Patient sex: F
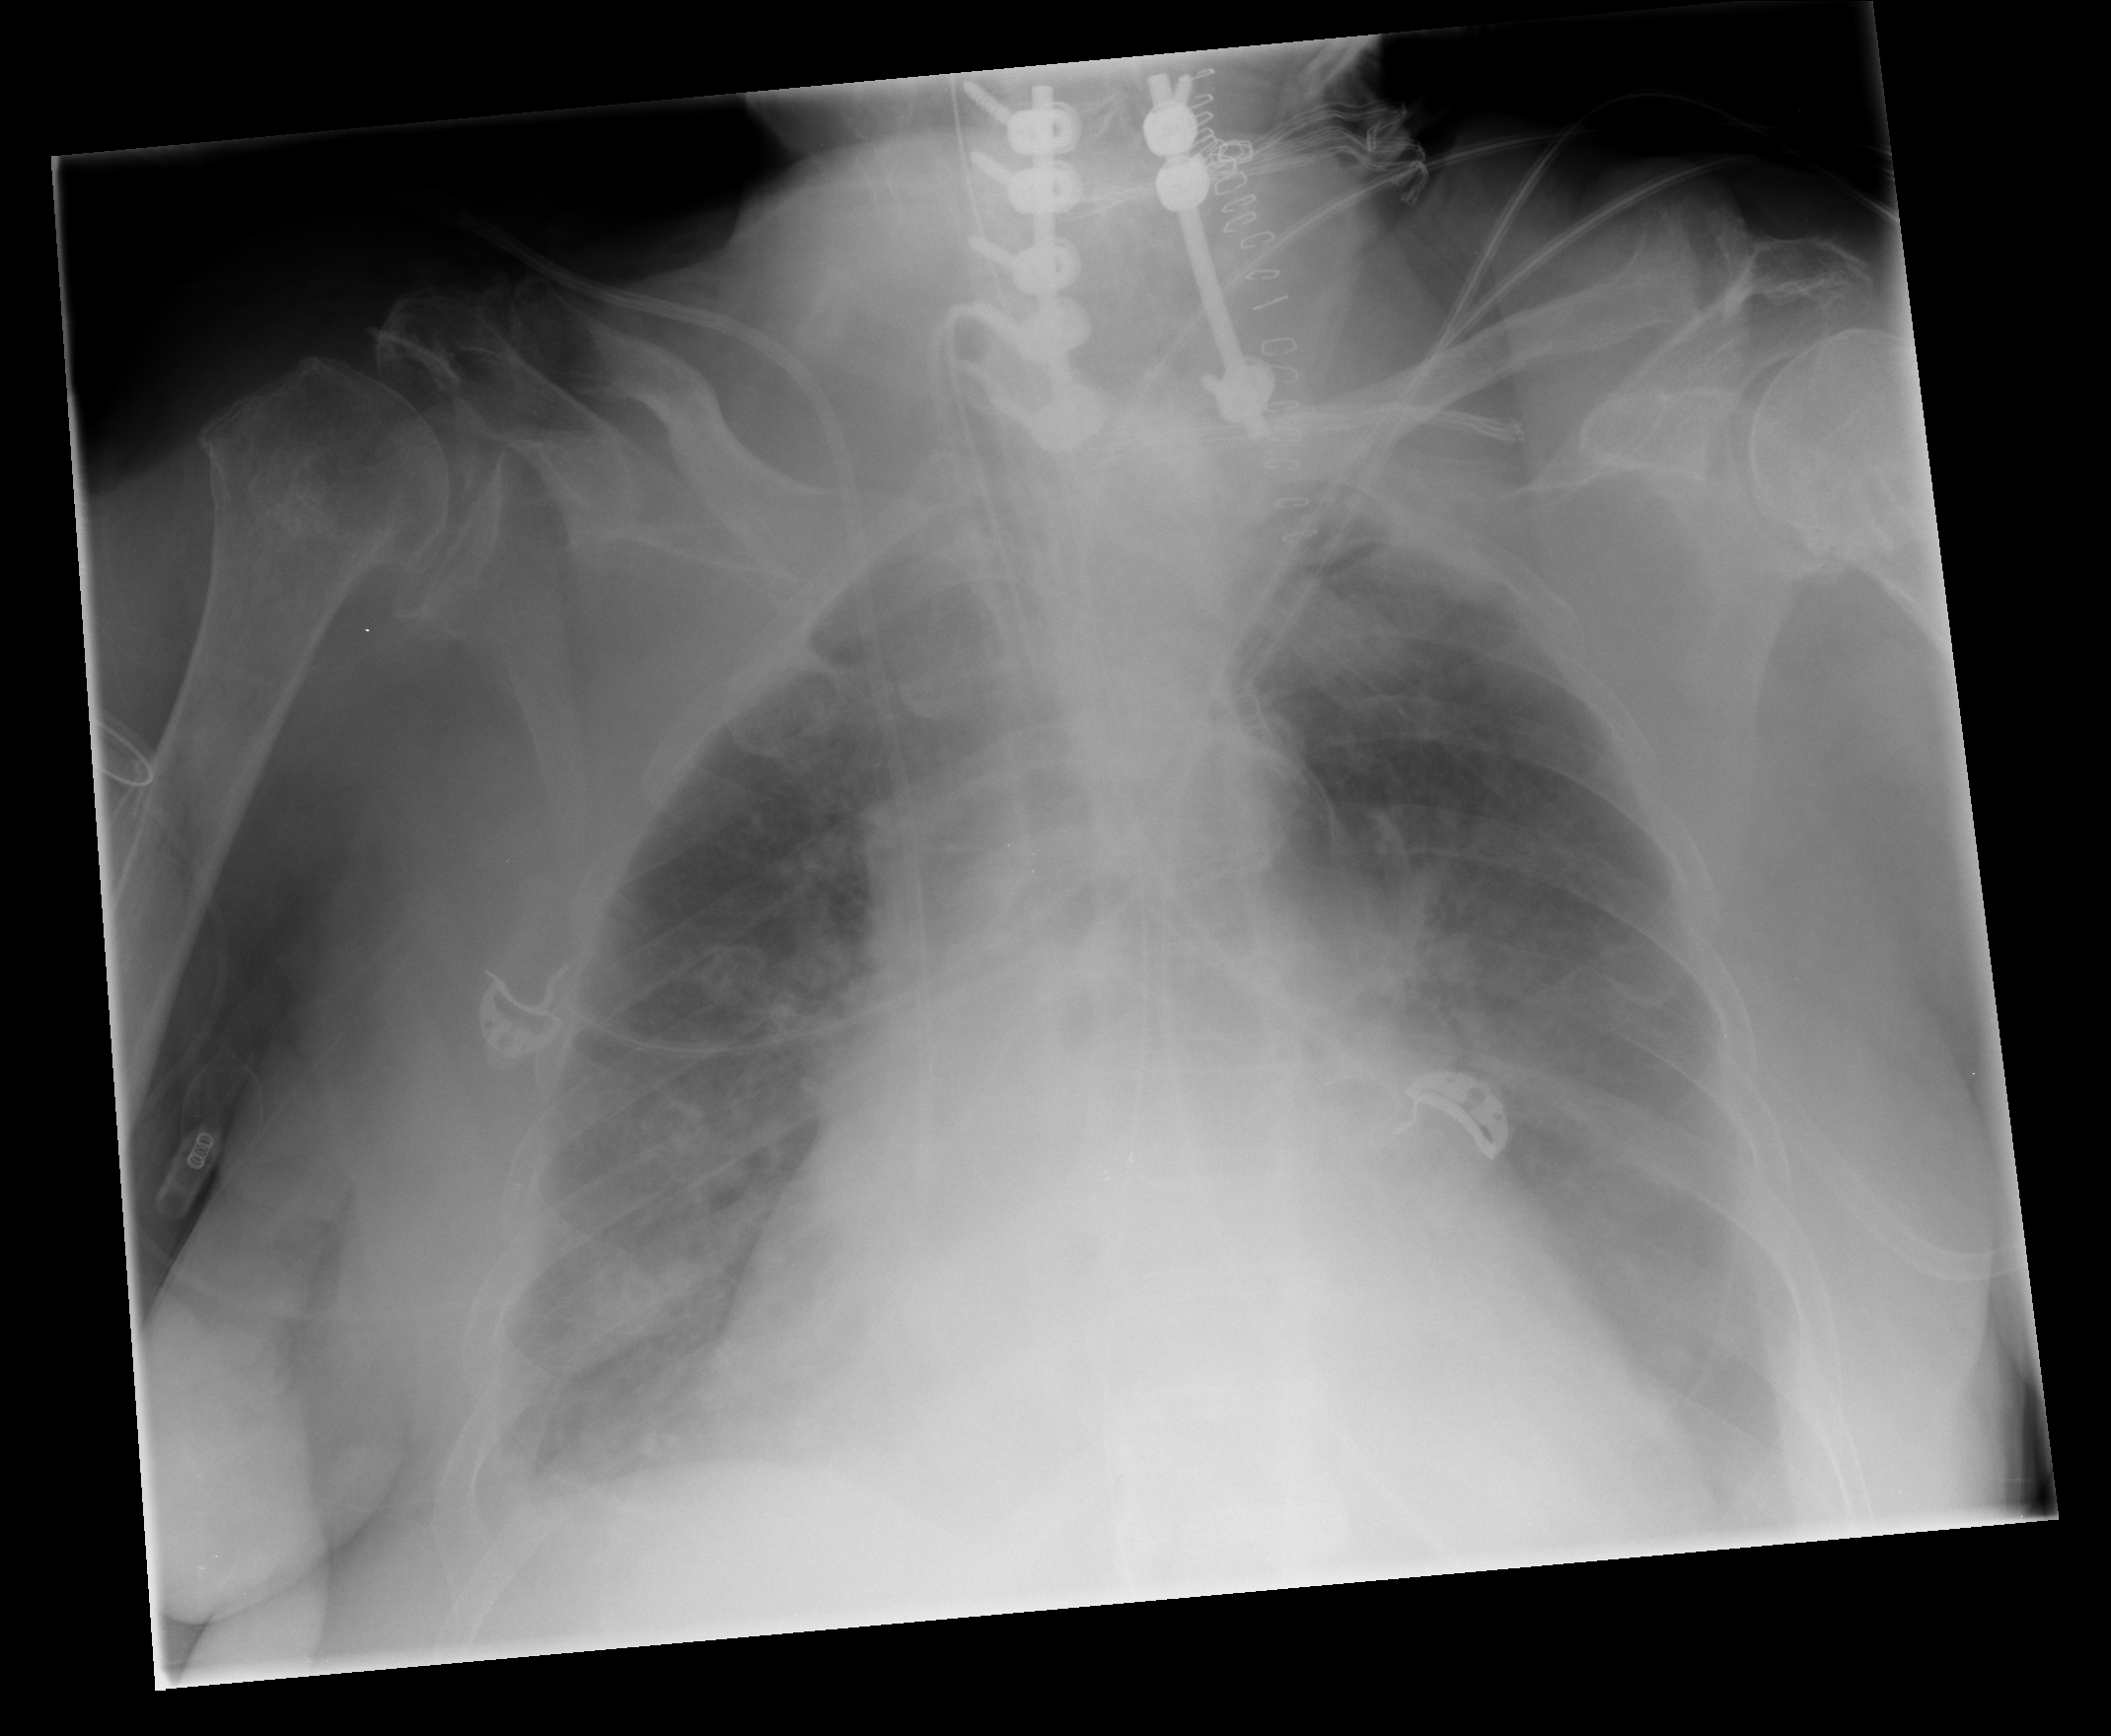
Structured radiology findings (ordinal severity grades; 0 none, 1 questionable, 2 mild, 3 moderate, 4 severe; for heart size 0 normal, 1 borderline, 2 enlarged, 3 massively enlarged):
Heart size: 2
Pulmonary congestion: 0
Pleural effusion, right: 0
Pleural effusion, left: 1
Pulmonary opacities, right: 0
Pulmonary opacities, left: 0
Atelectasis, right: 2
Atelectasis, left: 1